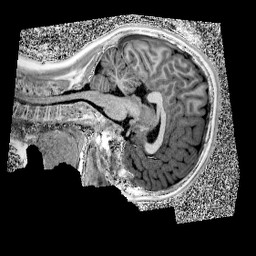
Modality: UNIT1
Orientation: sagittal
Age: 11
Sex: male
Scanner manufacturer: siemens
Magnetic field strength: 3 T
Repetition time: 4 s
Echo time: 0.00299 s